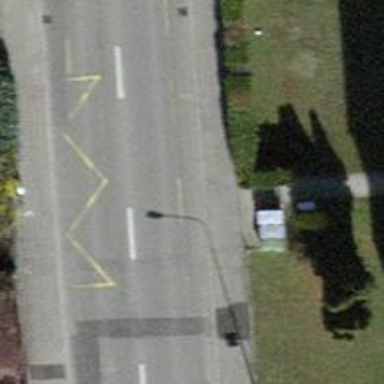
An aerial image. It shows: Public transport stop position.